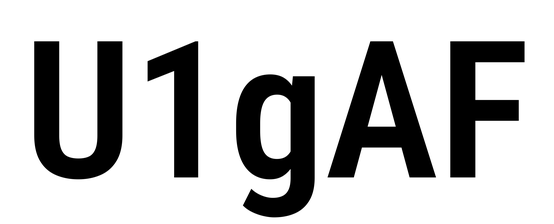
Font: Roboto_Condensed_SemiBold